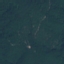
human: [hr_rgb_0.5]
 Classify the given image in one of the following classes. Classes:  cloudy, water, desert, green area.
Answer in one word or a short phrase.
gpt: green area